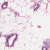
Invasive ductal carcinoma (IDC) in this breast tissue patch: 0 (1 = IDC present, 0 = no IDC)